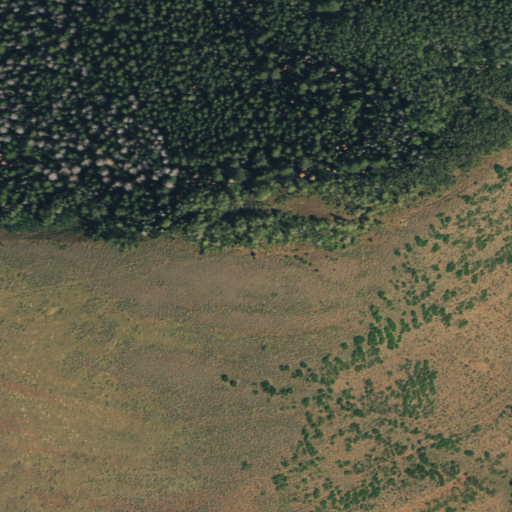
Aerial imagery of ridge(s) in Colorado named Slow Trail Ridge containing shrub, deciduous forest, evergreen forest, and mixed forest